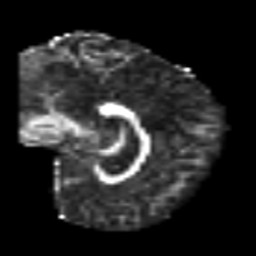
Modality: FA
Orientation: sagittal
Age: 47
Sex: female
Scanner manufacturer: siemens
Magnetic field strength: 3 T
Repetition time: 6.1 s
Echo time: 0.101 s